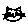
Label: cat